Question: I am using Telerik version 2013. I want to display y values, for example, 4, 6, 5, 12, and 4 inside a RadChart. How can I do that?
Currently, my output is like:

ASPX code:
'''
<telerik:RadScriptManager ID="RadScriptManager1" runat="server">
</telerik:RadScriptManager>
<telerik:RadHtmlChart
ID="RadHtmlChart"
runat="server"
Legend-Appearance-Visible="true"
Legend-Appearance-Position="Bottom"
Width="250px"
Height="250px">
<PlotArea>
<Series>
<telerik:PieSeries>
<LabelsAppearance>
<TextStyle Margin="-30" />
</LabelsAppearance>
</telerik:PieSeries>
</Series>
</PlotArea>
</telerik:RadHtmlChart>
'''
ASPX.CS code:
'''
protected void Page_Load(object sender, EventArgs e)
{
SeriesItem s1 = new SeriesItem(6);
s1.Name = "A";
SeriesItem s2 = new SeriesItem(5);
s2.Name = "B";
SeriesItem s3 = new SeriesItem(12);
s3.Name = "C";
SeriesItem s4 = new SeriesItem(4);
s4.Name = "D";
SeriesItem s5 = new SeriesItem(4);
s5.Name = "E";
PieSeries ps = new PieSeries();
ps.Items.Add(s1);
ps.Items.Add(s2);
ps.Items.Add(s3);
ps.Items.Add(s4);
ps.Items.Add(s5);
ps.LabelsAppearance.Position = Telerik.Web.UI.HtmlChart.PieLabelsPosition.Column;
ps.TooltipsAppearance.Visible = false;
RadHtmlChart.PlotArea.Series.Add(ps);
RadHtmlChart.DataBind();
}
'''
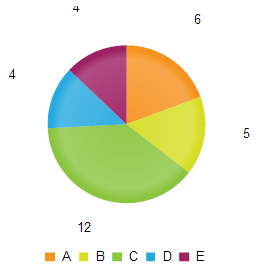
Answer: Take a look here: <URL>.
In the Attribute properties in [SeriesType] > section - there is a property that you need to set to .
IMPORTANT: upgrade to the latest version, I think this is a new feature :)